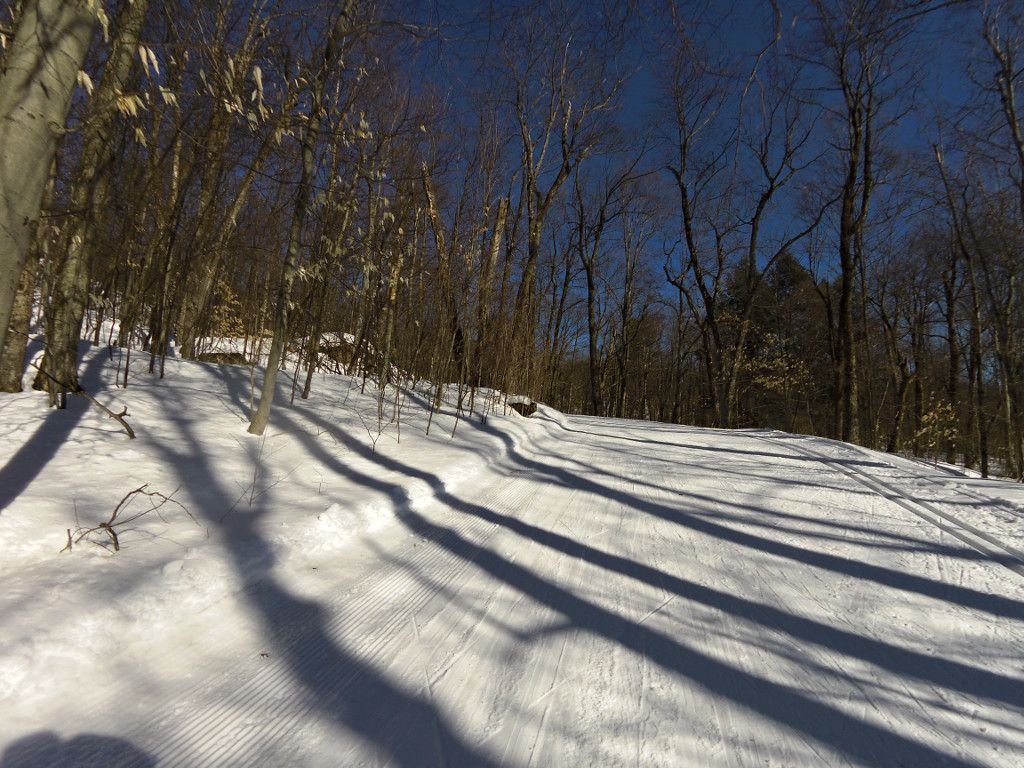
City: ottawa-gatineau